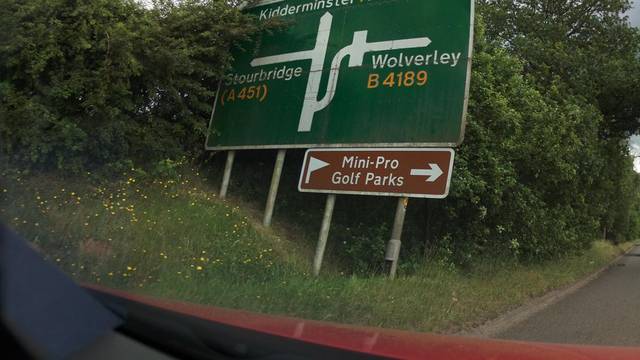
Region: United Kingdom
Coordinates: 52.408, -2.227